Question: I've been watching some videos on C# and the instructor has some type of plugin or option set that allows him to do some really neat things.
Here's an screenshot of what's going on.

Basically, it's like a more advanced autocomplete or intellisense. Additionally, another feature I saw it do is if he clicks on the icon circled, he can change classes to public with just a click.
I know I sound very new to this, because I am (VS rookie). If anyone knows what amazing witchcraft this is, I'd love to know.
Thanks!
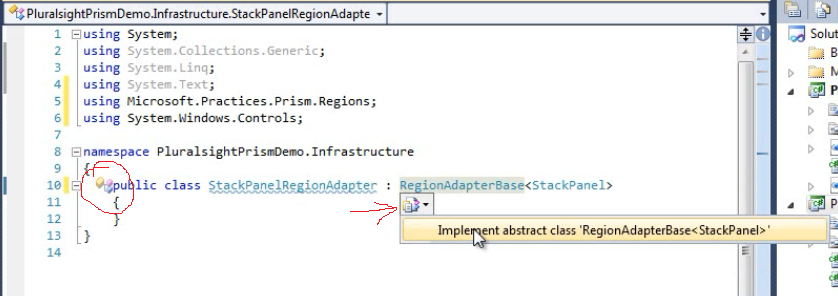
Answer: This is <URL>.
The other big player in this arena is <URL> by JetBrains.
Both are commercial add-ins to Visual Studio, though many of the refactoring and code generation helpers are built into Visual Studio (like the "implement abstract class" in your screen shot).